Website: crate-barrel
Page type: account-dashboard
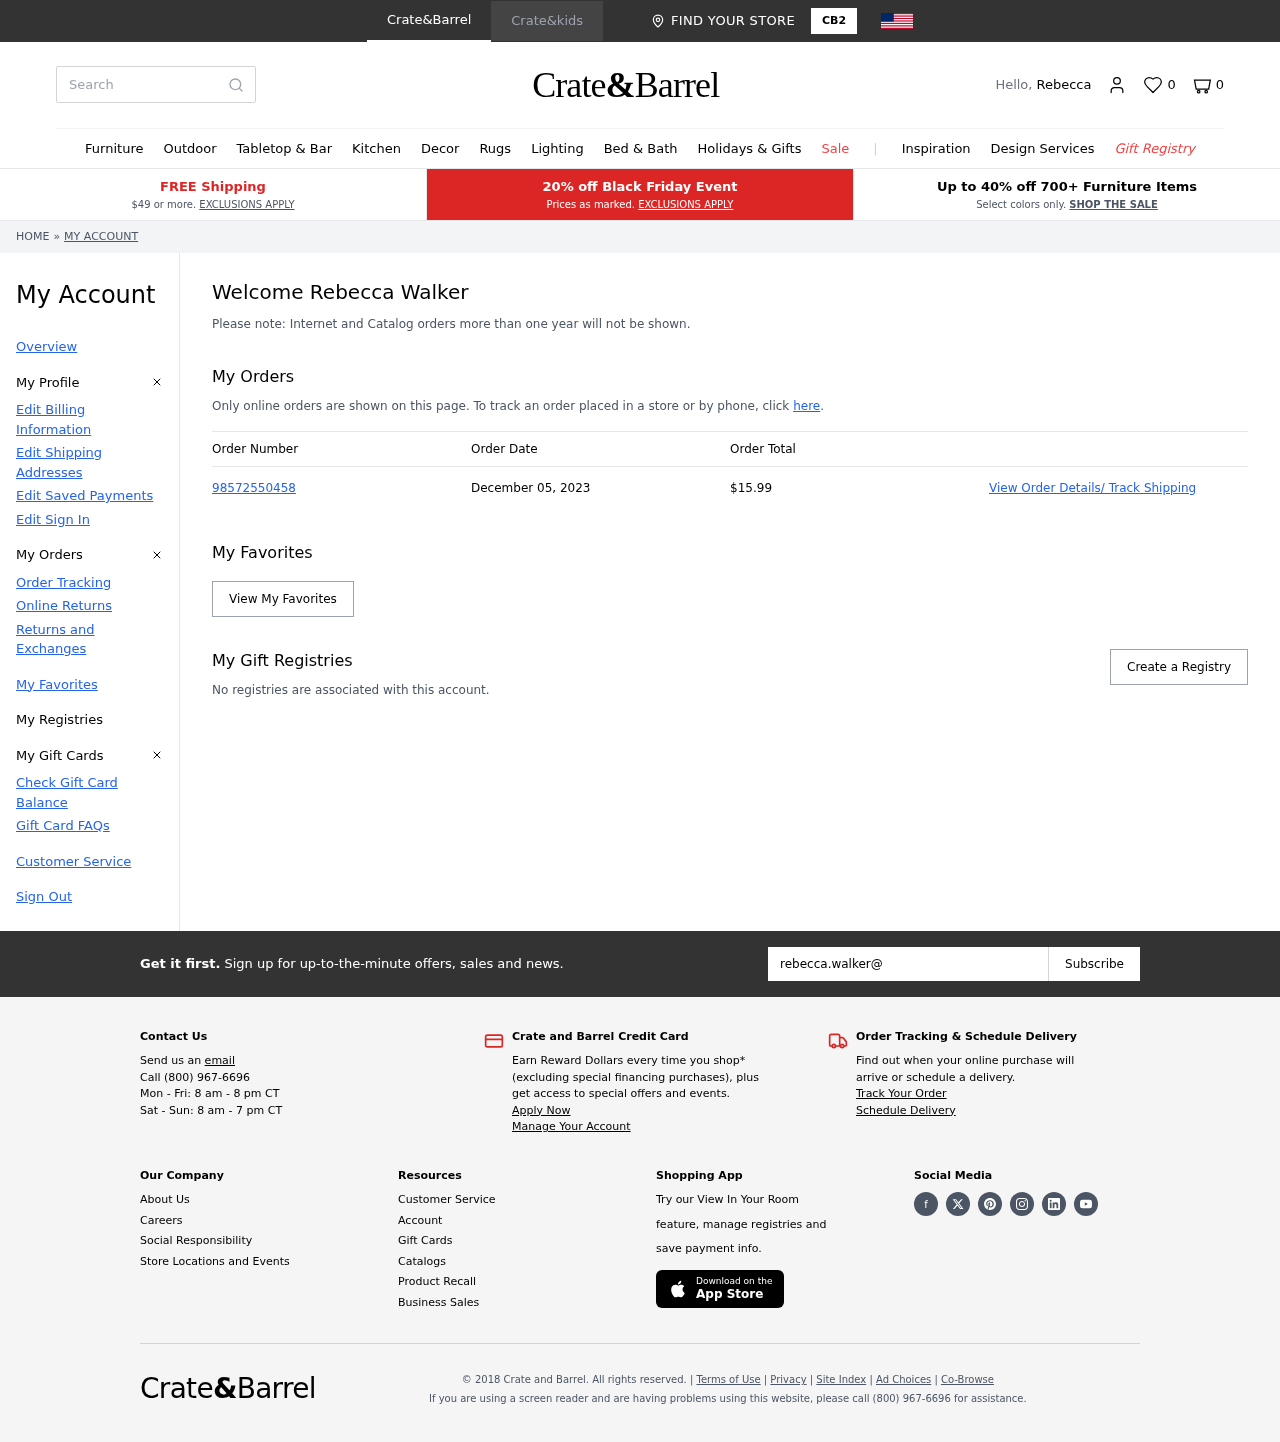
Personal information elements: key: PII_EMAIL
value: rebecca.walker@yahoo.com
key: PII_FIRSTNAME
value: Rebecca
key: PII_FULLNAME
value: Rebecca Walker
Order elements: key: ORDER_NUM_ITEMS
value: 0
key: ORDER_NUMBER
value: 98572550458
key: ORDER_DATE
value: December 05, 2023
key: ORDER_TOTAL
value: $15.99
Search elements: key: HEADER_SEARCH
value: Search
Other elements: key: FAVORITES_COUNT
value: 0